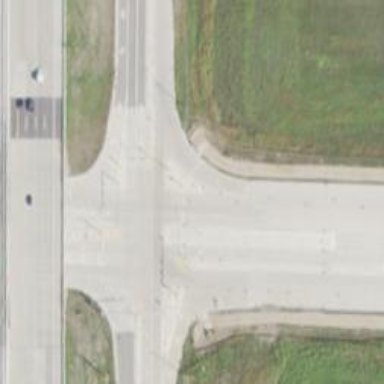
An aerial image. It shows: Tertiary link road.